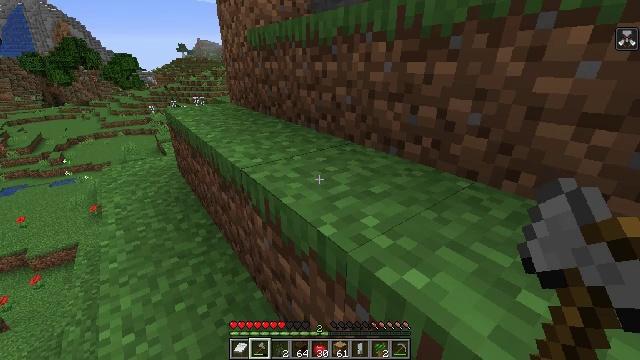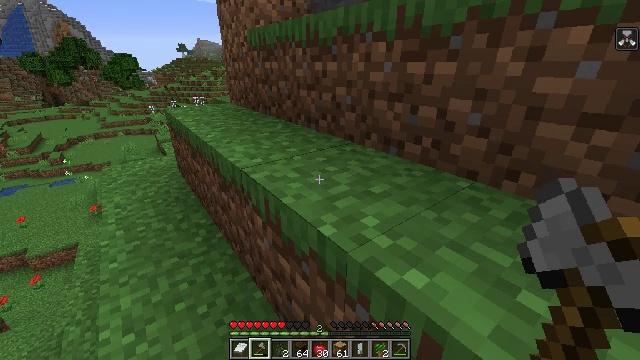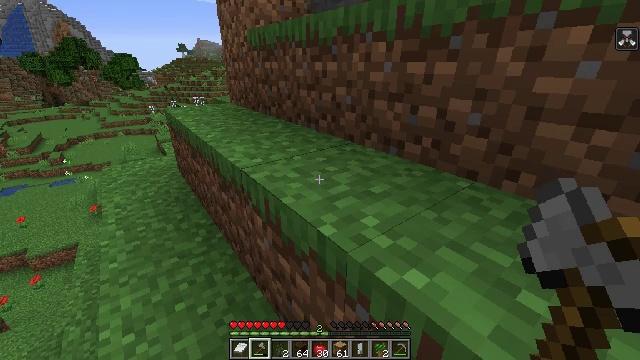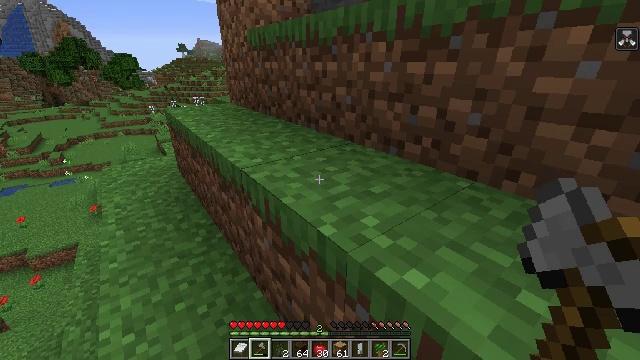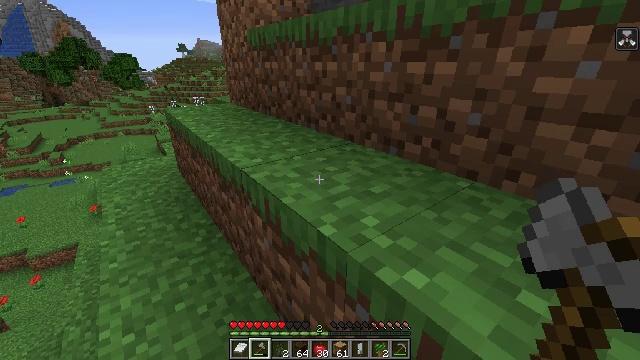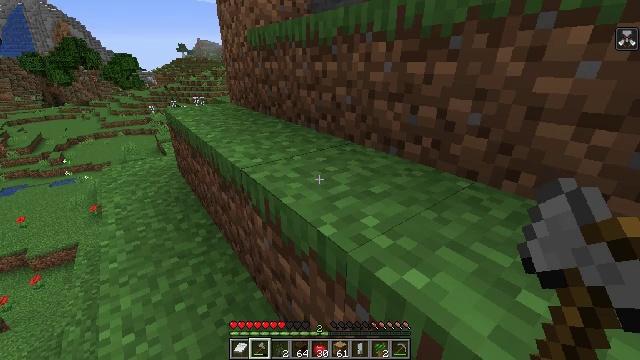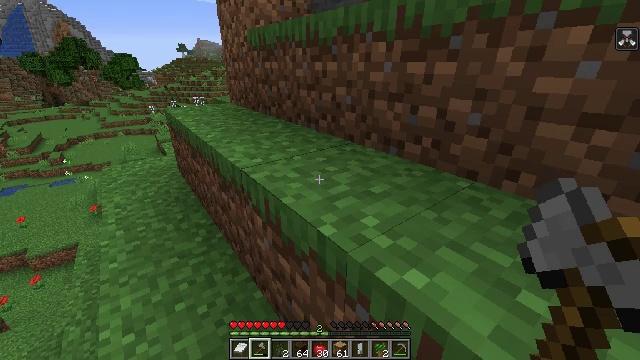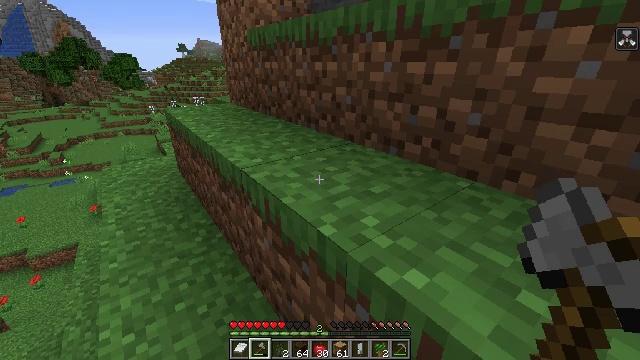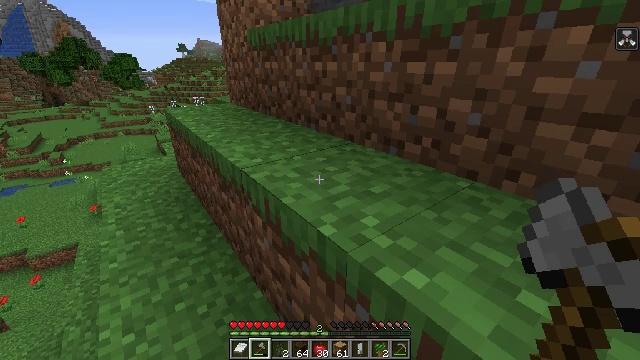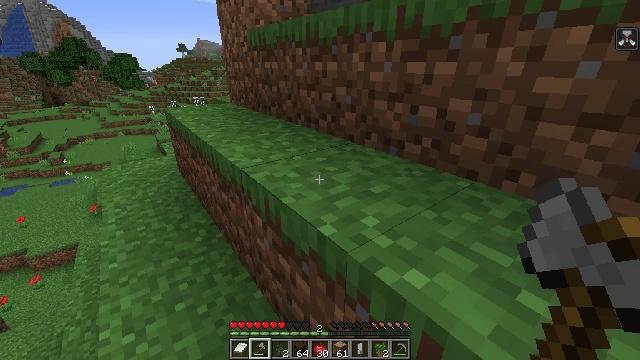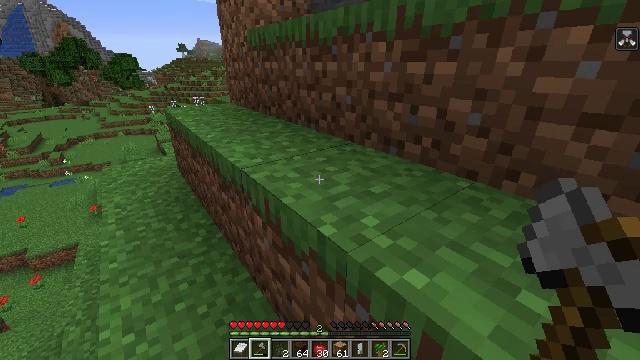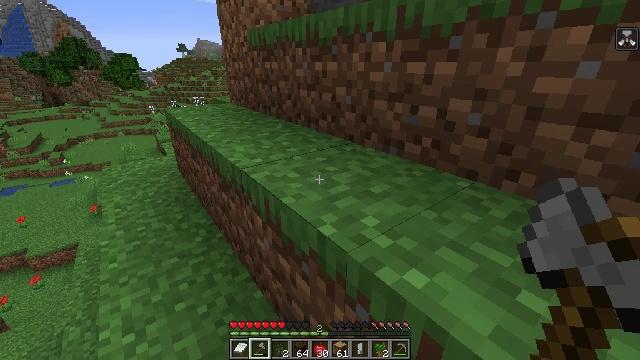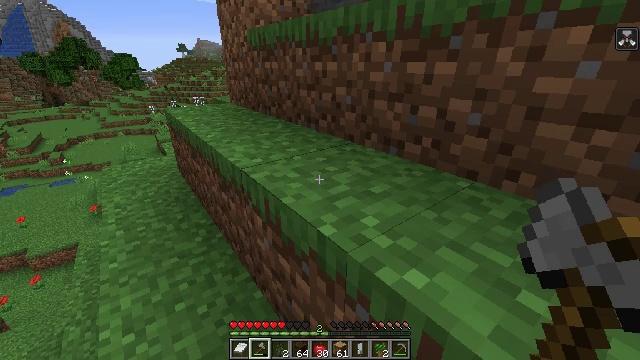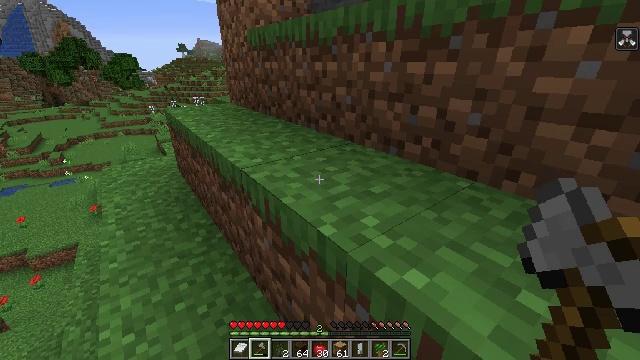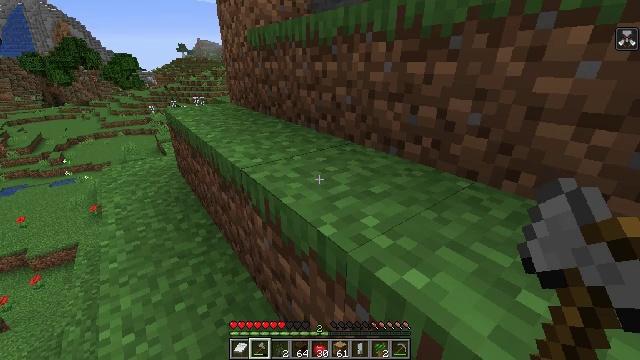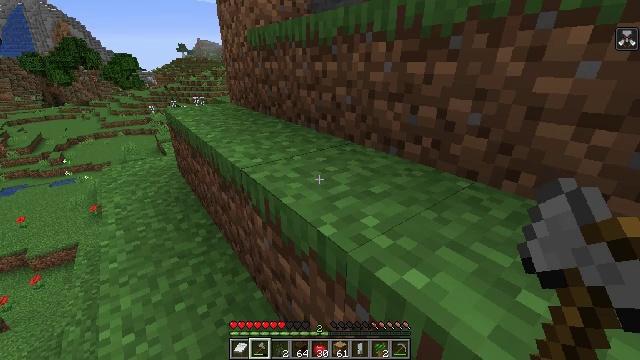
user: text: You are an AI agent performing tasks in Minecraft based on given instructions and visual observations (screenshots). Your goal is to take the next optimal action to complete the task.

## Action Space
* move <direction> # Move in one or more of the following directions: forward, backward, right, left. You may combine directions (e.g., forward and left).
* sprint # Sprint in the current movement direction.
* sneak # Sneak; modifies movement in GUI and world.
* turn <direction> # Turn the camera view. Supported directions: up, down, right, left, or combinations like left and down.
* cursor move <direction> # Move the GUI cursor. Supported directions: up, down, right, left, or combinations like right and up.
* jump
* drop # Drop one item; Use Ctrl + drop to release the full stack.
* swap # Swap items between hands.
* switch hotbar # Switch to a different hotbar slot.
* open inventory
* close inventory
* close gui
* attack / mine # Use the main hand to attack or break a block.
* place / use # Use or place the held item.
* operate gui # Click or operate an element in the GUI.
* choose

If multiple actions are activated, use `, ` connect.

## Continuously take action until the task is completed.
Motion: motion action
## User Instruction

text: Harvest dark oak leaves for decorative purposes.
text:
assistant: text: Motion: no_op
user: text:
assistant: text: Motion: no_op
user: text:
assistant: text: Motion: no_op
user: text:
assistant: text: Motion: no_op
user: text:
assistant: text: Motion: no_op
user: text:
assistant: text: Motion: no_op
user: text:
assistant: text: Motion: no_op
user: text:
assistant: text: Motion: no_op
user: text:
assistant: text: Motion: no_op
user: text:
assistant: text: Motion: no_op
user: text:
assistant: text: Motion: no_op
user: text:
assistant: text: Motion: no_op
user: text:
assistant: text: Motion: no_op
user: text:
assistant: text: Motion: no_op
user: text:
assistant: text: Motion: no_op
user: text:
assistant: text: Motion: no_op
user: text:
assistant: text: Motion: no_op
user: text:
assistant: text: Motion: no_op
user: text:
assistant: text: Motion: no_op
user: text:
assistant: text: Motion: no_op
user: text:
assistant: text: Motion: no_op
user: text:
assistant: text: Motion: no_op
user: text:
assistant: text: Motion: no_op
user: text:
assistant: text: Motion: no_op
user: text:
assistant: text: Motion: no_op
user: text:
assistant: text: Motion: no_op
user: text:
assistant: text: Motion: no_op
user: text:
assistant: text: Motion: no_op
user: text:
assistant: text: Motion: no_op
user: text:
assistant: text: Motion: no_op